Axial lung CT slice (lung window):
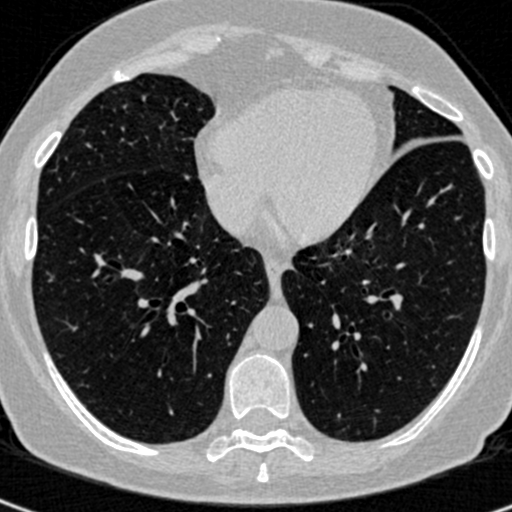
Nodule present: no